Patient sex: M
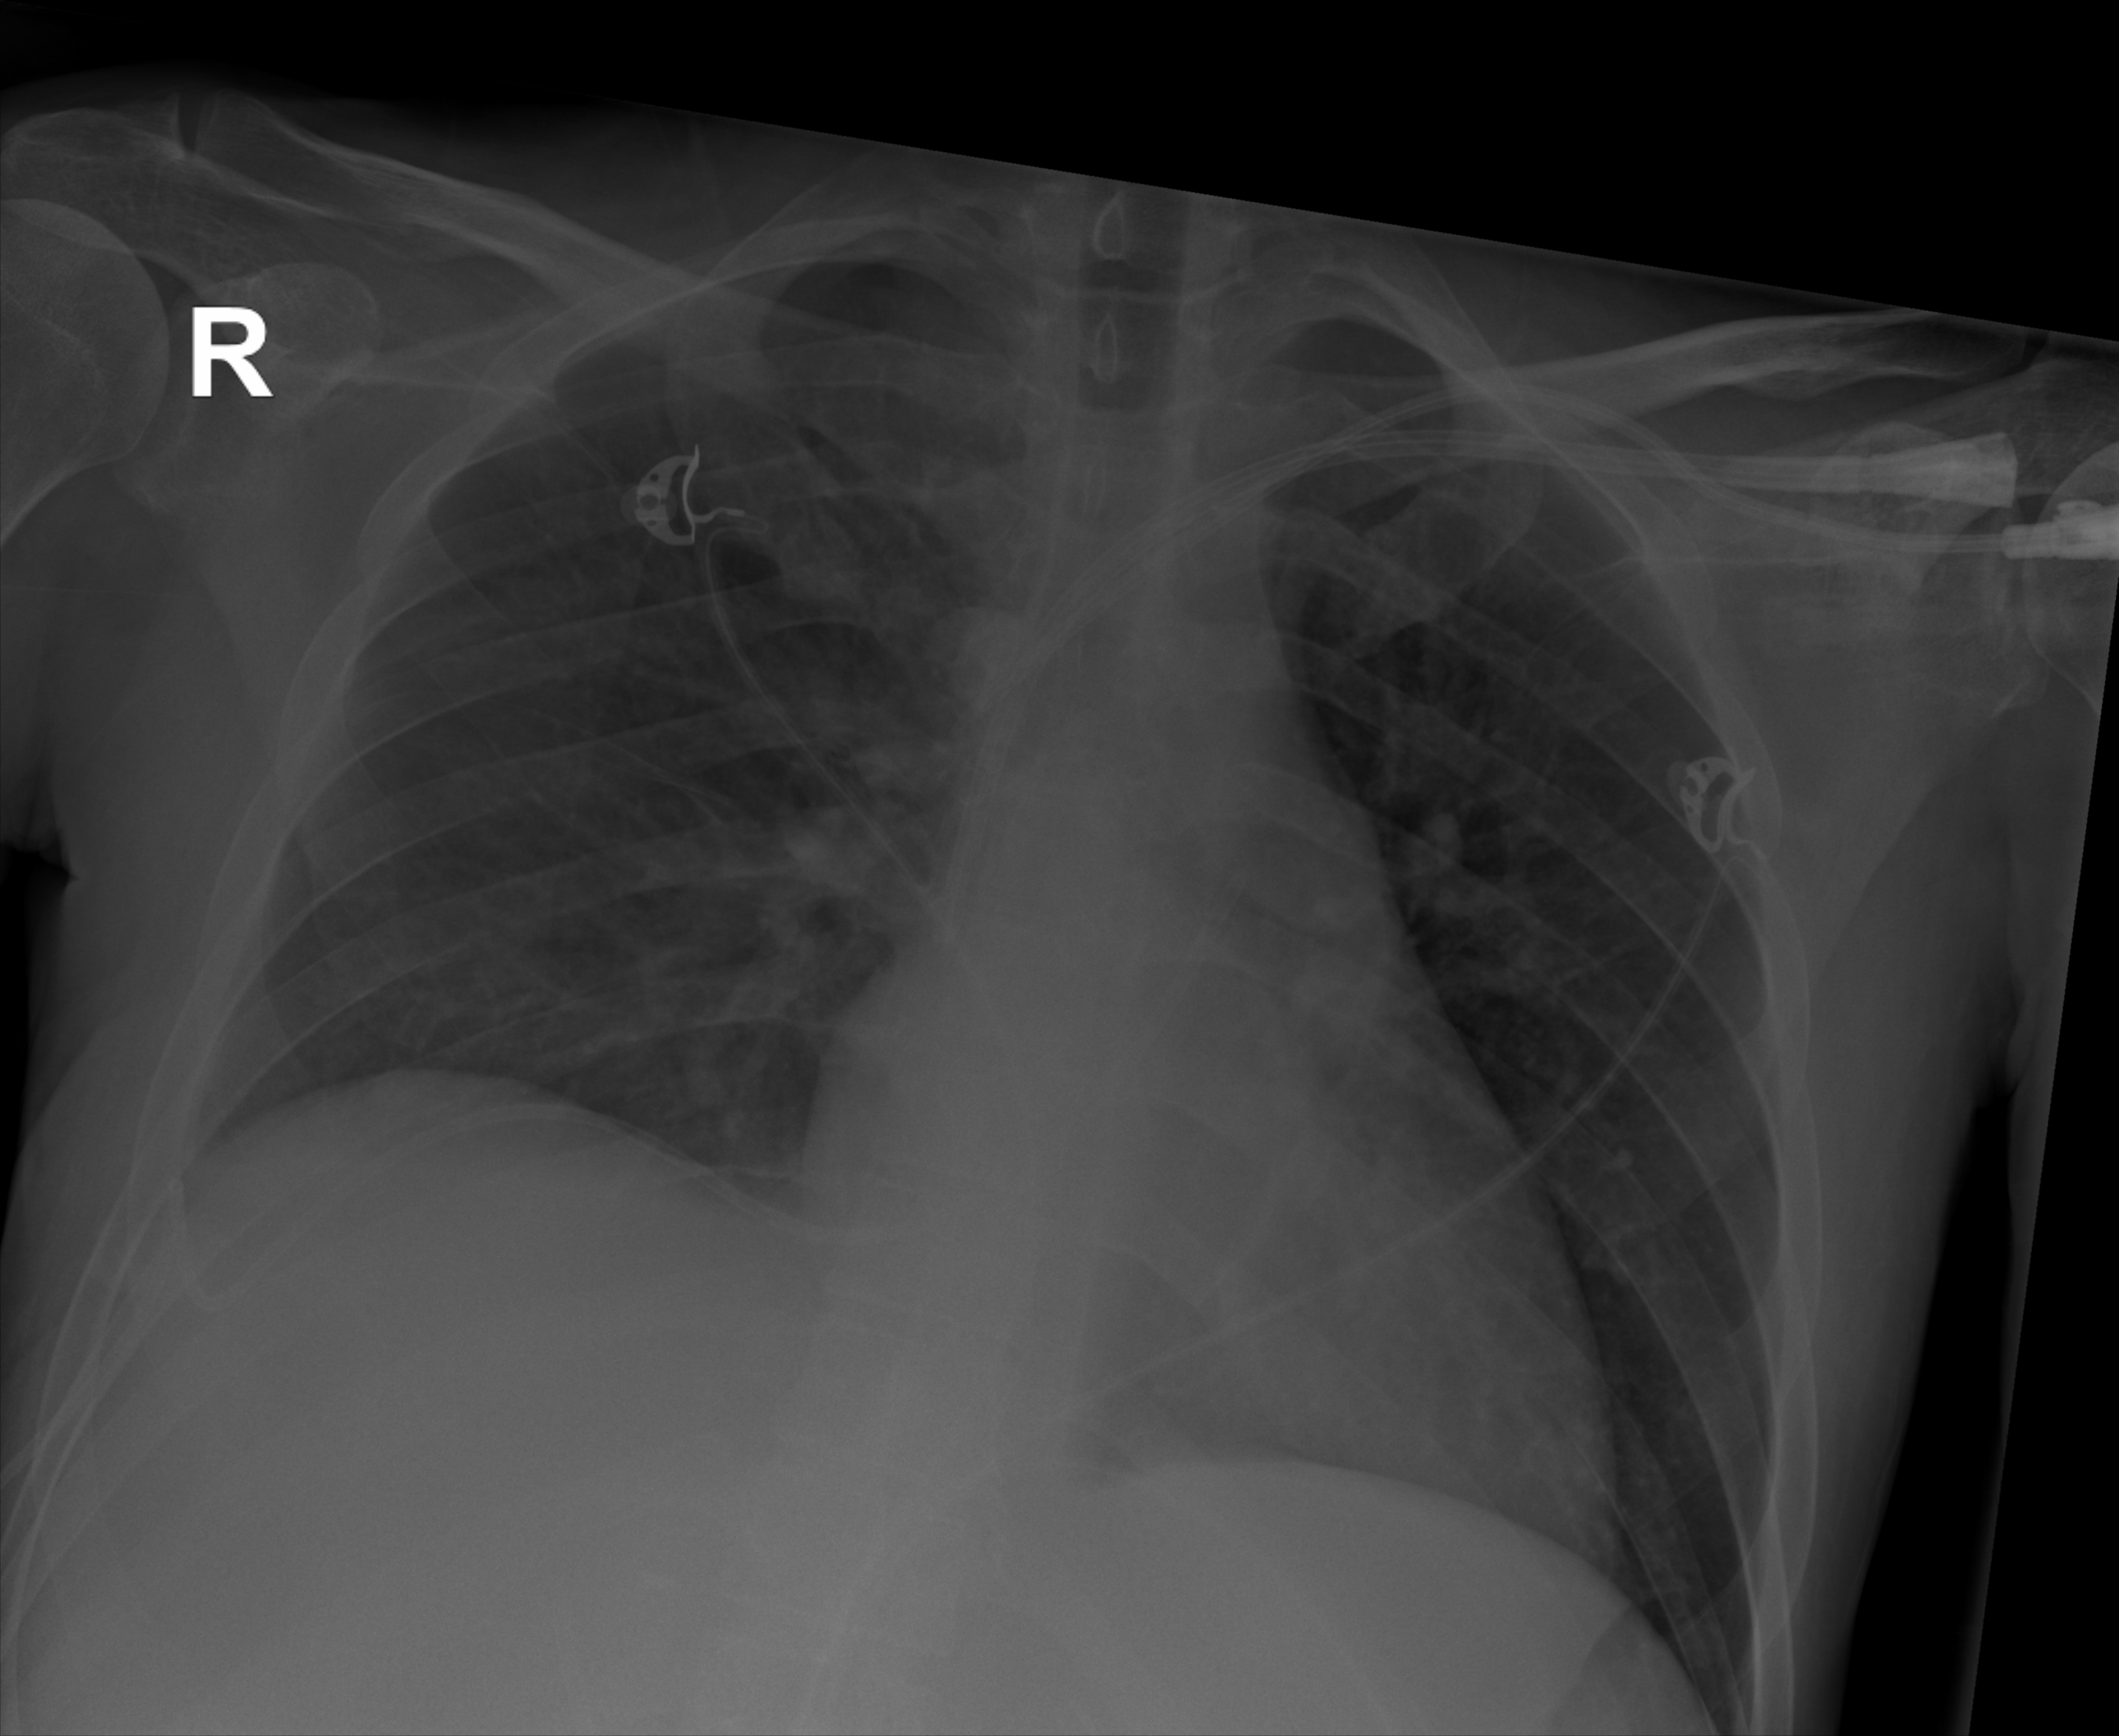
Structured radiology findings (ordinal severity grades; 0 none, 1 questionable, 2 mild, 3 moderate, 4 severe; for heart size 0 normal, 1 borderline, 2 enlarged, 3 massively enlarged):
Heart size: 1
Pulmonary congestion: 0
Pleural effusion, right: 1
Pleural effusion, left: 0
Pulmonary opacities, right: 0
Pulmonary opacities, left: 0
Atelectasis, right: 0
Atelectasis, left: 0